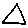
Label: triangle